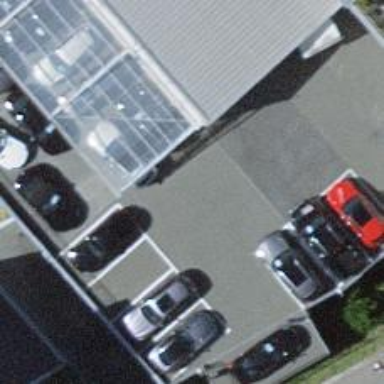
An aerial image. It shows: Shop that sells cars.